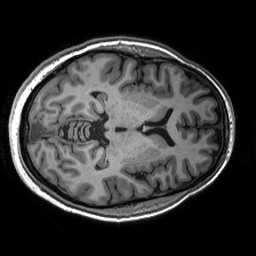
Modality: T1w
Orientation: axial
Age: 33
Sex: female
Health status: healthy
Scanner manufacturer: siemens
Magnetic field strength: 3 T
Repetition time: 2.53 s
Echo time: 0.00288 s